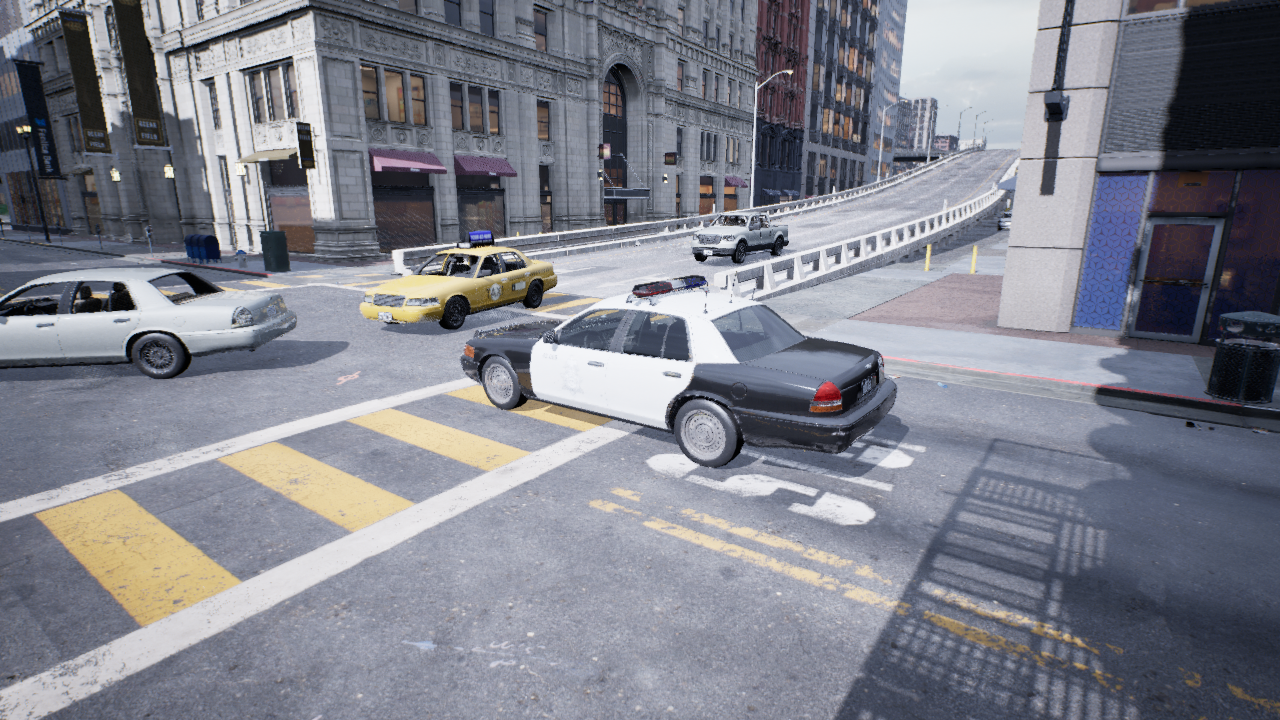
Venue: residential
Lighting: overcast
Vehicle rig: sedan